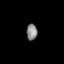
Tissue: lung
Cell type: Myeloid cells
Senescence score: 0.1968
Nuclear area (px): 171
Mean DAPI intensity: 136.433